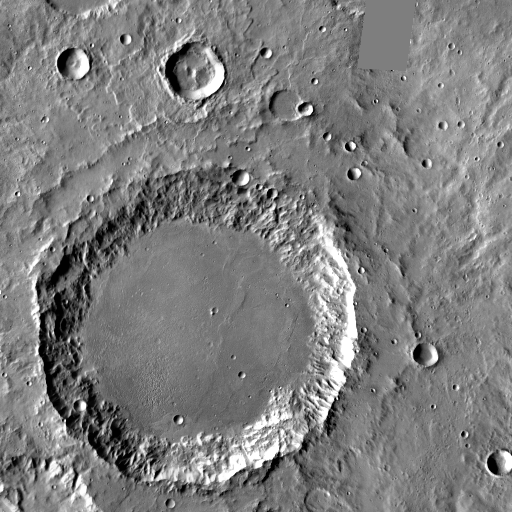
Crater classes present: Background, Other, Layered, Buried, Secondary